Field crop: tomato
Growth stage: 1
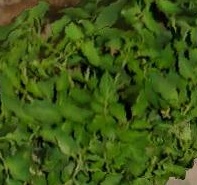
Species: tomato